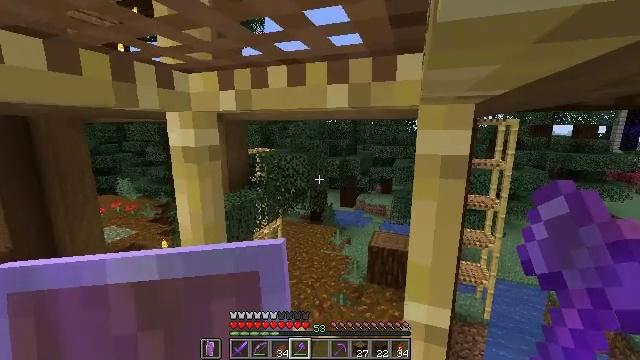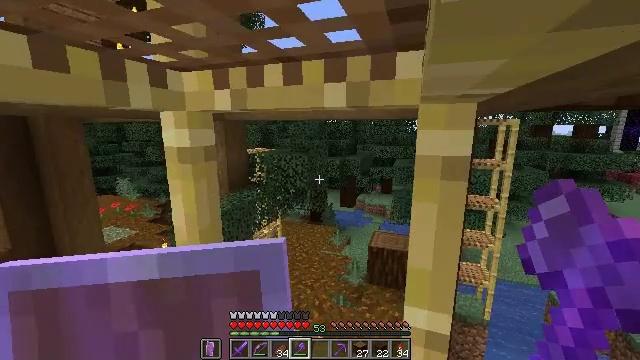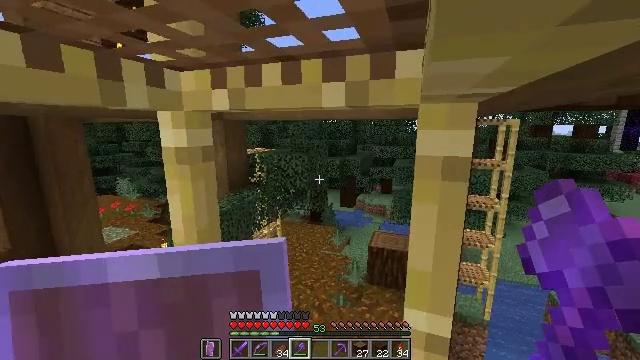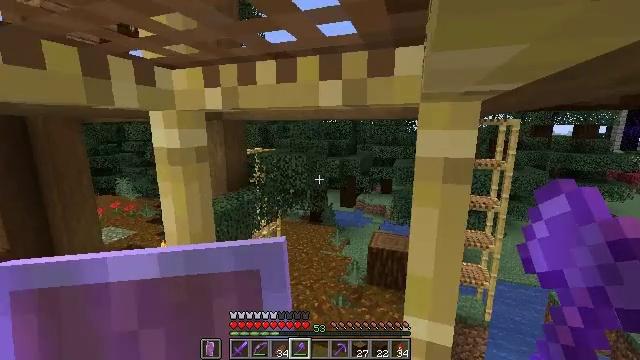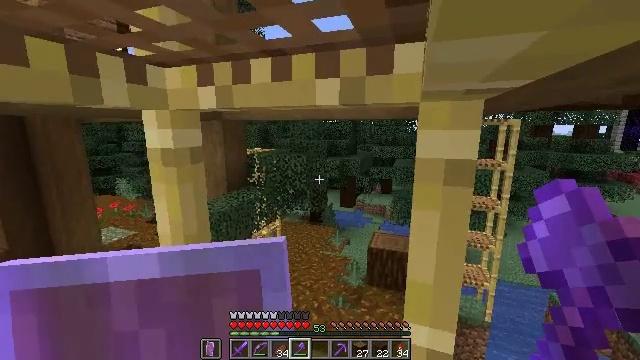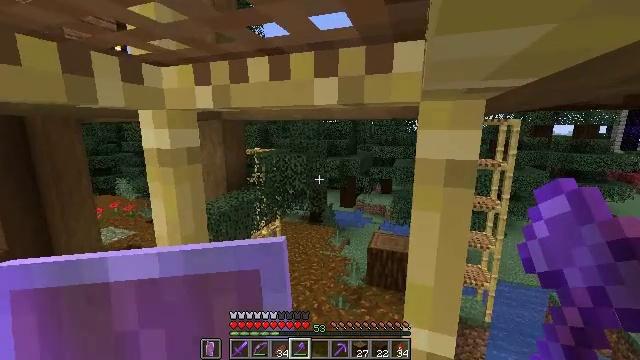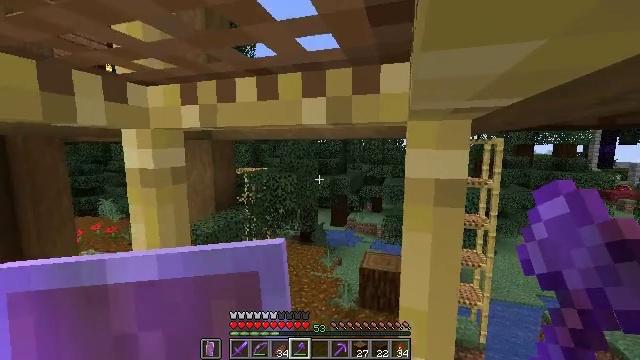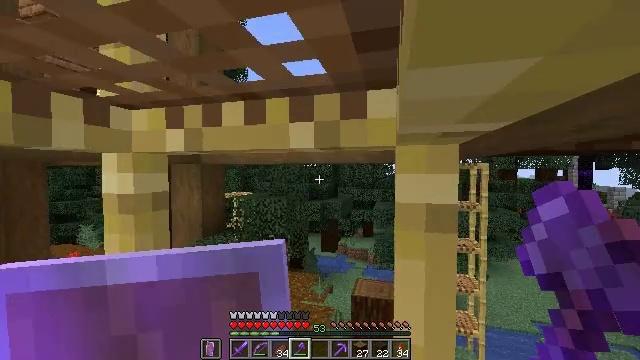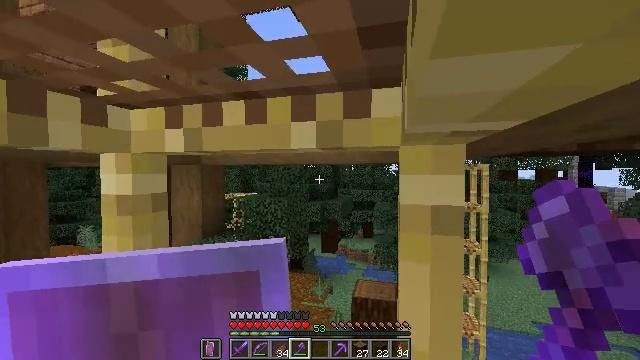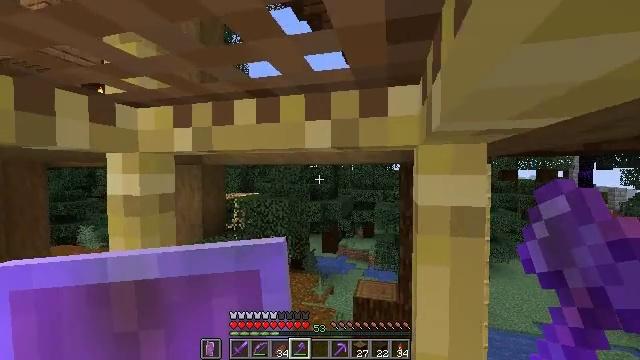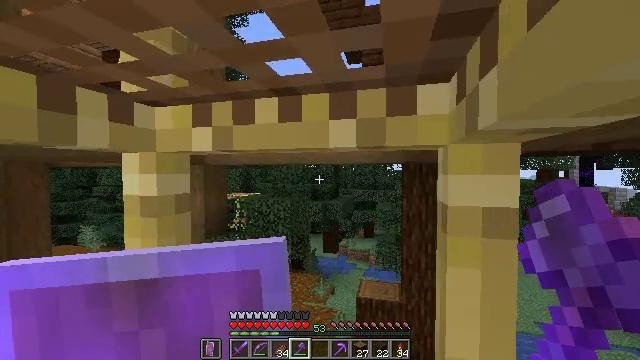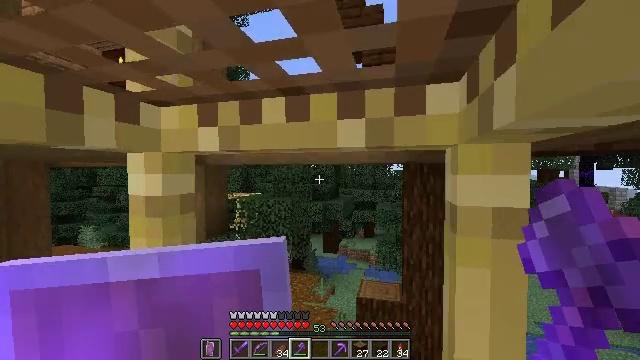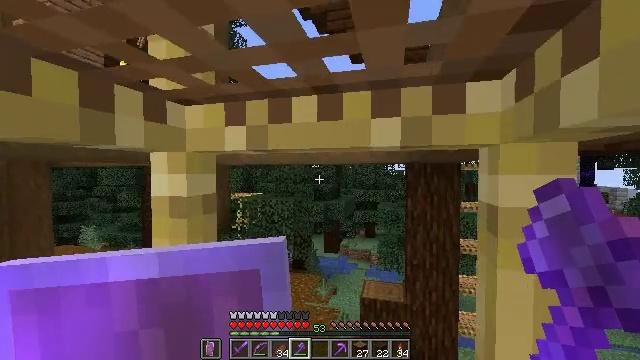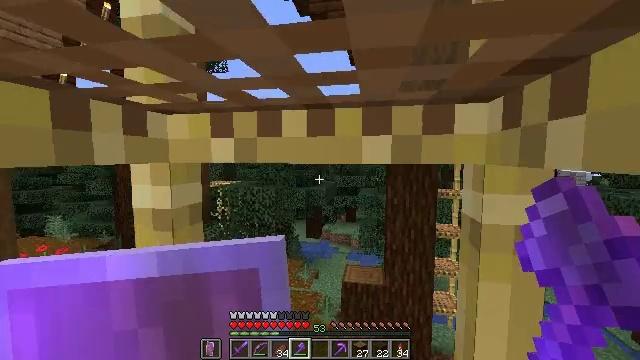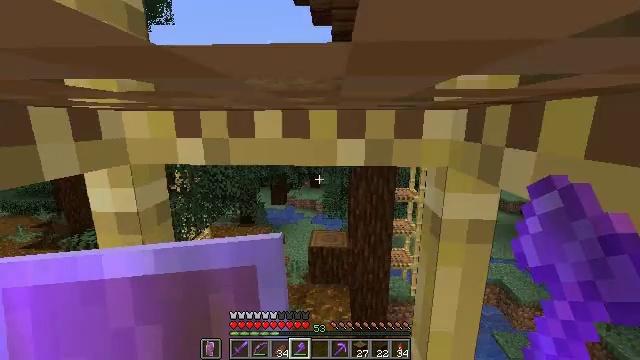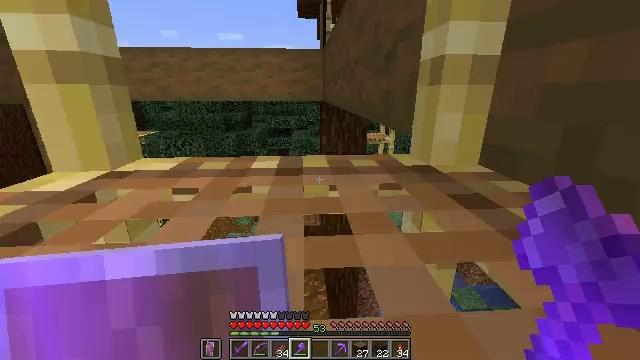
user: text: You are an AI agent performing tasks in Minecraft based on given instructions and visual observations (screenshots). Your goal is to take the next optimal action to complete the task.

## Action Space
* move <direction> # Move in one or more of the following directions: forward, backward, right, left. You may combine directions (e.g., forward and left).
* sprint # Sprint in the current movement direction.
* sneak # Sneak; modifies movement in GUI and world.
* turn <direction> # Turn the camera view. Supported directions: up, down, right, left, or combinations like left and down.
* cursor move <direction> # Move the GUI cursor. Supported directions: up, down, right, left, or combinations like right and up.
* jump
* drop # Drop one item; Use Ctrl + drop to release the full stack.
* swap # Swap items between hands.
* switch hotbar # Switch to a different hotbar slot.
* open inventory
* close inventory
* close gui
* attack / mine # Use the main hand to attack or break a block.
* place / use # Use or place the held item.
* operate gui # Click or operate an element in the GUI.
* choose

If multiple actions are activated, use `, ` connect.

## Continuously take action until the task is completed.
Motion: motion action
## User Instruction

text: Get the crafting table into the inventory.
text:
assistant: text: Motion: jump
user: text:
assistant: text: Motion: jump
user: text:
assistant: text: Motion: jump
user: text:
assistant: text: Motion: jump
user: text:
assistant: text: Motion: jump
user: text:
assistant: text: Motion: turn right and up, jump
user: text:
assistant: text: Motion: turn right and up, jump
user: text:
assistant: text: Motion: move left, jump
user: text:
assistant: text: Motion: move left, jump
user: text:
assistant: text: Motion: move left, jump
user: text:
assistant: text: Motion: jump
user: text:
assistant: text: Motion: jump
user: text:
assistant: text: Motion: turn right and down, jump
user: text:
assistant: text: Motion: turn right and down, jump
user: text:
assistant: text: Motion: turn right and down, jump
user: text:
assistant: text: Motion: turn right and down, jump
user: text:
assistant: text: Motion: move right, turn right and down, jump
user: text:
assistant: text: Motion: move right, turn down, jump
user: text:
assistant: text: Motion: move right, jump
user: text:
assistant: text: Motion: jump
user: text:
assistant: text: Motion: jump
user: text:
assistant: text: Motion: jump
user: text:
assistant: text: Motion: jump
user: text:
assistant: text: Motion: jump
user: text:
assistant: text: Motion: jump
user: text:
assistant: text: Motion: turn up, jump
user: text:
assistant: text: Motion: turn up, jump
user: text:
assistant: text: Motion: turn up, jump
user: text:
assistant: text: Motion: jump
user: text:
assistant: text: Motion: jump